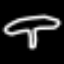
Label: mushroom